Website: ulta-beauty
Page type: customer-info-address
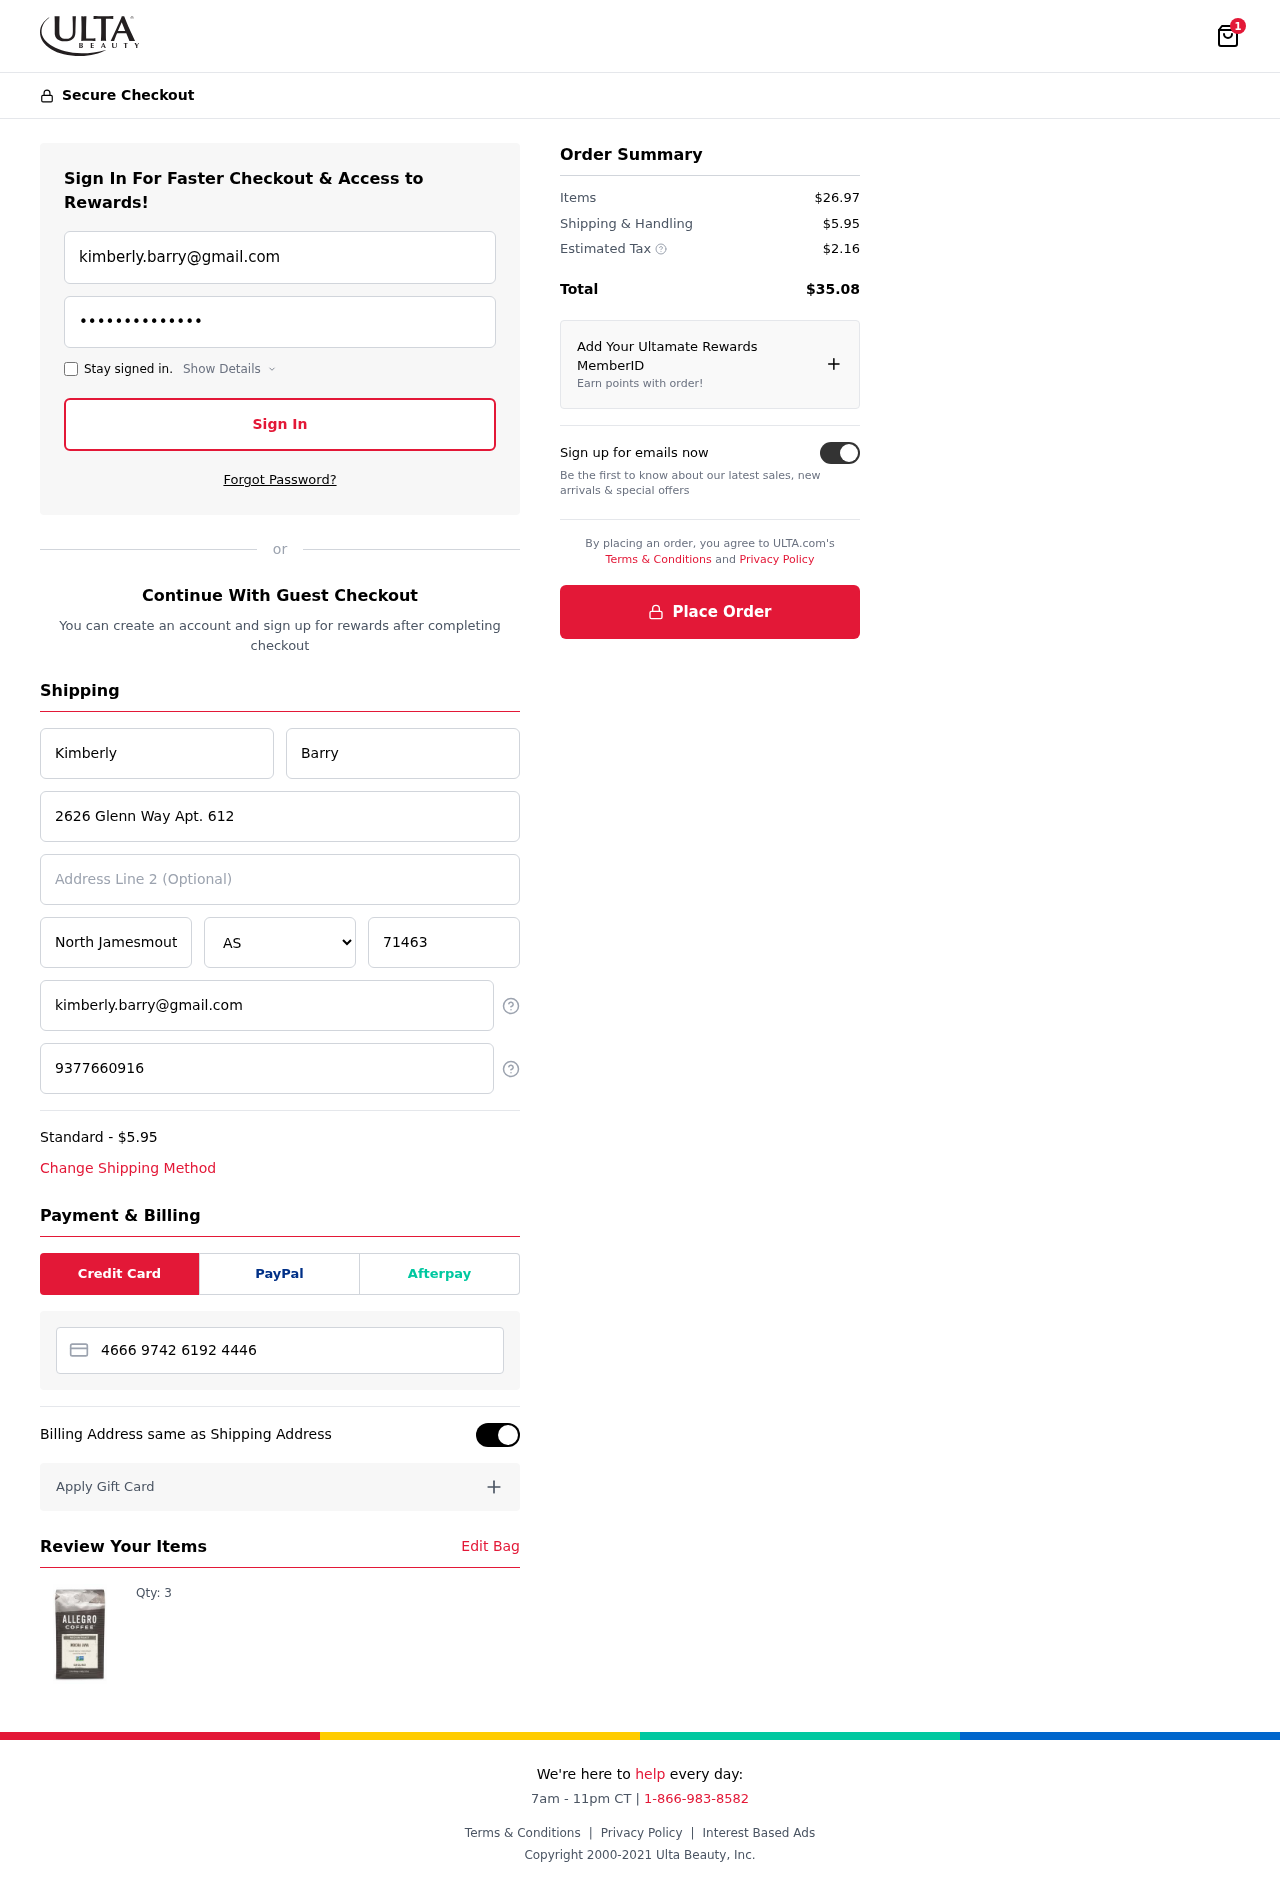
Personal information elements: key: PII_CARD_NUMBER
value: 4666 9742 6192 4446
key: PII_CITY
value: North Jamesmouth
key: PII_EMAIL
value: kimberly.barry@gmail.com
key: PII_FIRSTNAME
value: Kimberly
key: PII_LASTNAME
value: Barry
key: PII_PHONE
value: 9377660916
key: PII_POSTCODE
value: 71463
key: PII_STATE
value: AS
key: PII_STREET
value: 2626 Glenn Way Apt. 612
Product elements: key: PRODUCT1_QUANTITY
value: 3
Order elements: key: ORDER_NUM_ITEMS
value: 1
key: ORDER_SHIPPING_COST
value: $5.95
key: ORDER_ITEMS_TOTAL
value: $26.97
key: ORDER_SHIPPING_COST2
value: $5.95
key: ORDER_TAX
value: $2.16
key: ORDER_TOTAL
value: $35.08